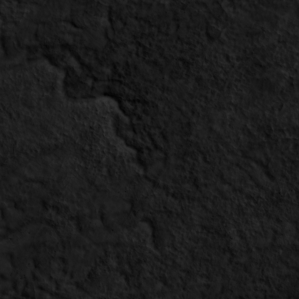
Label: non_frost